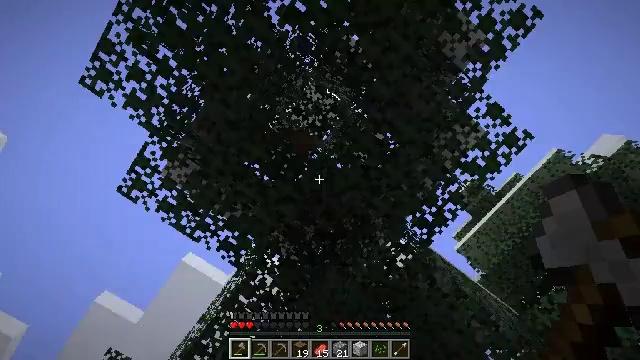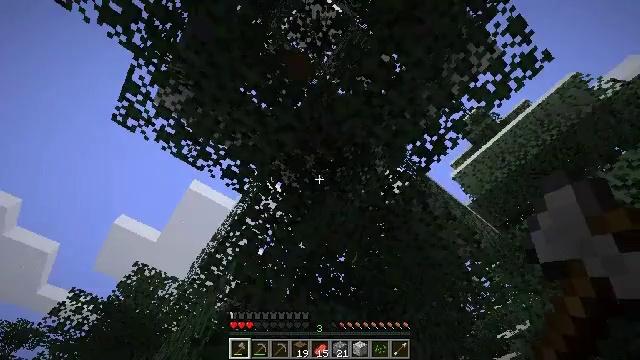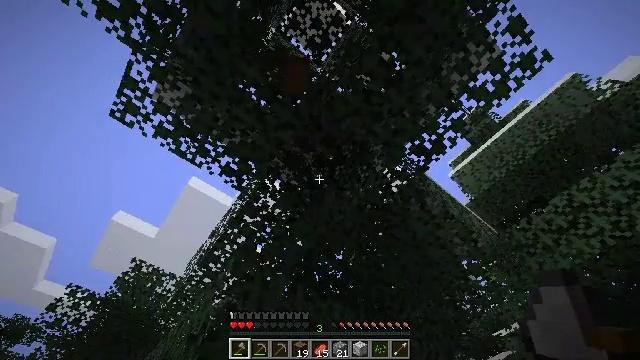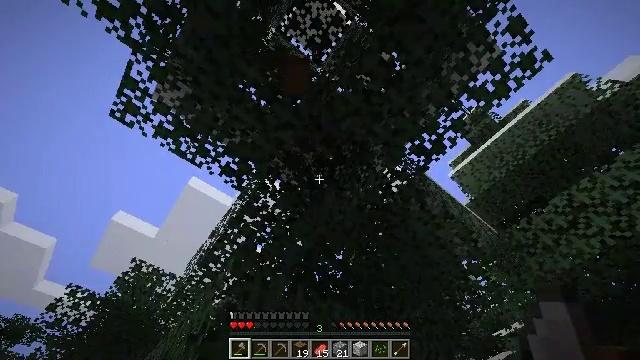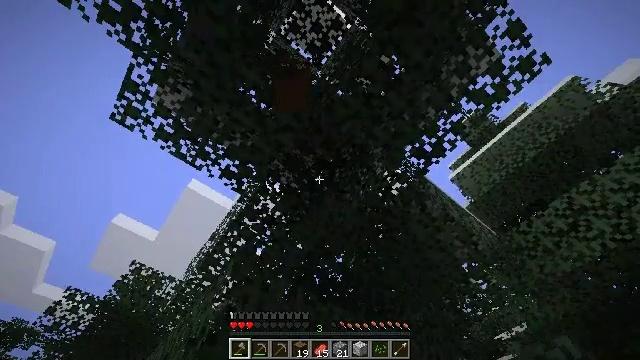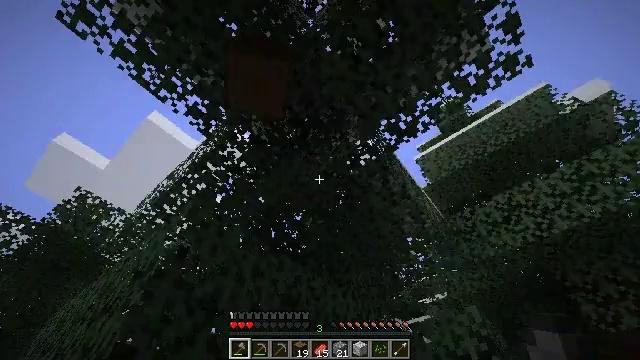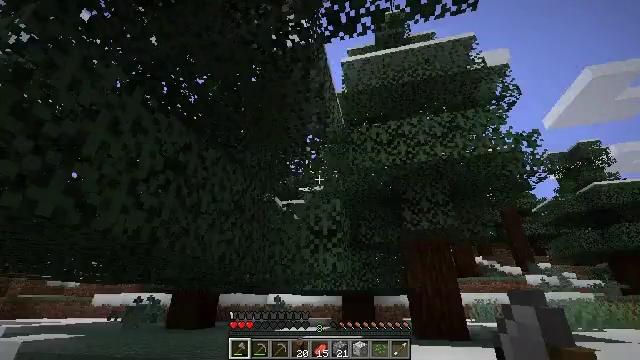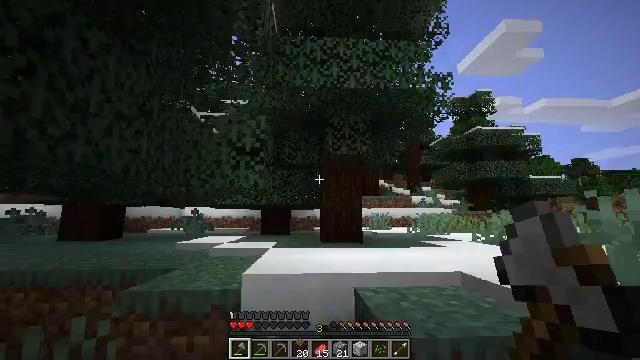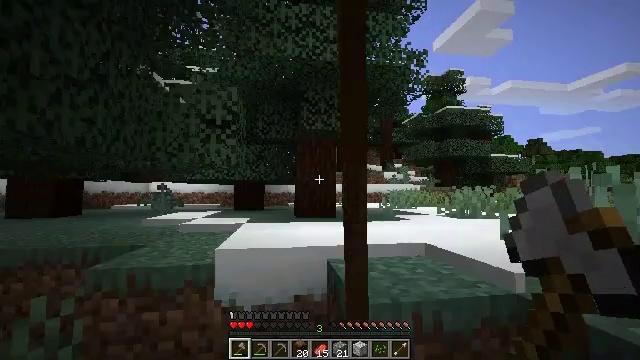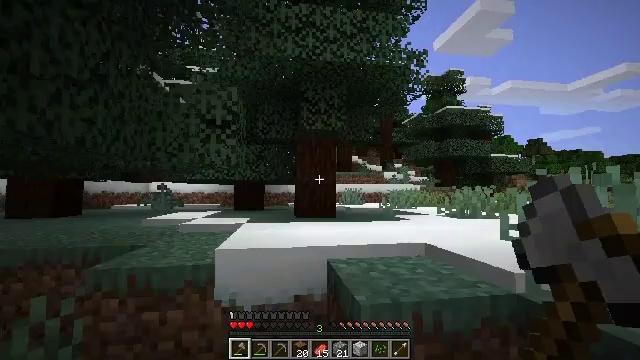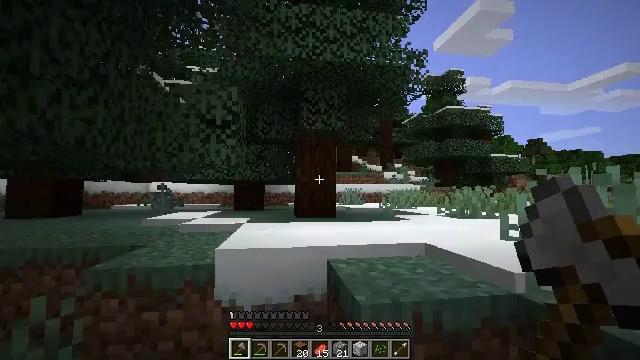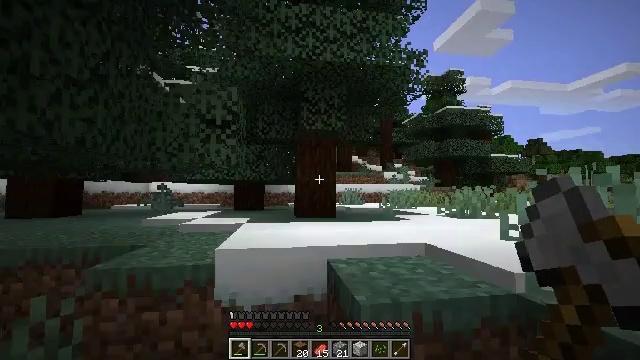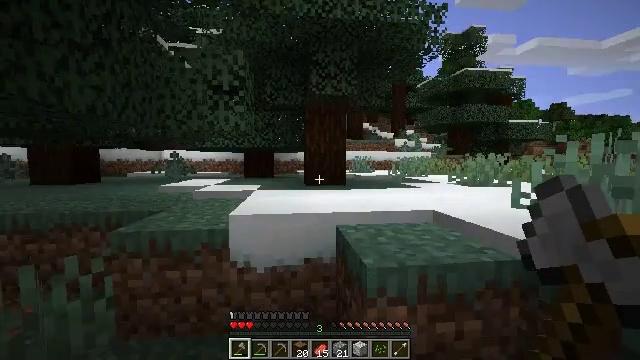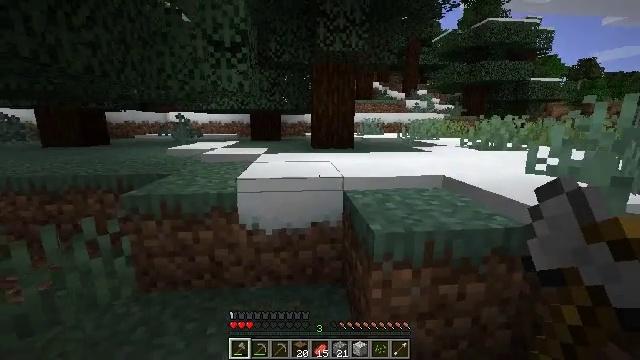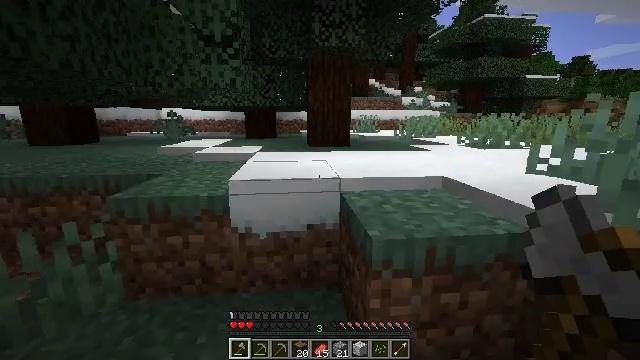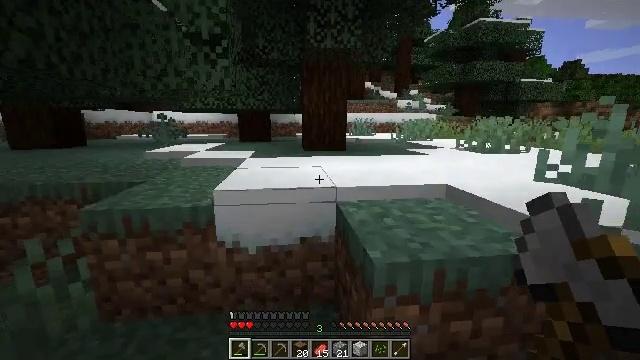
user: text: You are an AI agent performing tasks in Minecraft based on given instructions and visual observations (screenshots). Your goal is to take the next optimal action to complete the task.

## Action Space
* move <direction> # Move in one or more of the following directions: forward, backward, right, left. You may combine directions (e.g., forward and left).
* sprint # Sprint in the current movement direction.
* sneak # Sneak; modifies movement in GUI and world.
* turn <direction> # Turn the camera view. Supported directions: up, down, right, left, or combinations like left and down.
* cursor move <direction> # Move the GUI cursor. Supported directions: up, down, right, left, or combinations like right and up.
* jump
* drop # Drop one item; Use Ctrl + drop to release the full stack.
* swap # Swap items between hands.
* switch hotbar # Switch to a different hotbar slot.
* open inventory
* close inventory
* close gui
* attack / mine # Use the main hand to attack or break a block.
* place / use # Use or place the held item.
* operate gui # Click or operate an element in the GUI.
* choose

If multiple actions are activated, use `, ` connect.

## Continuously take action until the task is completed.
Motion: motion action
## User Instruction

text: Use the furnace to obtain charcoal.
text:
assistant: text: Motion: turn down
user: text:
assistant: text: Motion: no_op
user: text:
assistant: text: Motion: no_op
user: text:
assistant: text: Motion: no_op
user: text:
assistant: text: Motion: turn right and down
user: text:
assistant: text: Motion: turn right and down
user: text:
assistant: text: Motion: turn right and down
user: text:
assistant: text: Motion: turn right and down
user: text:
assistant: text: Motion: no_op
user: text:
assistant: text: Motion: no_op
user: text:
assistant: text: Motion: no_op
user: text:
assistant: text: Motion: turn left and down
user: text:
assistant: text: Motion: move forward, turn left and down
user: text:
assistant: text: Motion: move forward
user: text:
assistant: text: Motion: move forward
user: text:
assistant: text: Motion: move forward
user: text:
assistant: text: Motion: move forward, turn up
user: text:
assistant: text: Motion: move forward
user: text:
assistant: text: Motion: move forward, jump
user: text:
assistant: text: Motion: move forward, jump
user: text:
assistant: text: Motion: move forward, jump
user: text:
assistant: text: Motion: move forward, turn left, jump
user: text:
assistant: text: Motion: move forward, turn left
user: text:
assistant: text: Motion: move forward and move right, turn left
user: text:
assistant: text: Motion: move forward and move right, turn left
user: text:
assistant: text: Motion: move forward and move right, turn left
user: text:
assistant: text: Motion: move forward and move right, turn left and down
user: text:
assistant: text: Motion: move forward and move right, turn left
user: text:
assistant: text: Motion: move forward and move right, turn left
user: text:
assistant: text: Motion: move forward and move right, turn left